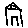
Label: house